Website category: book
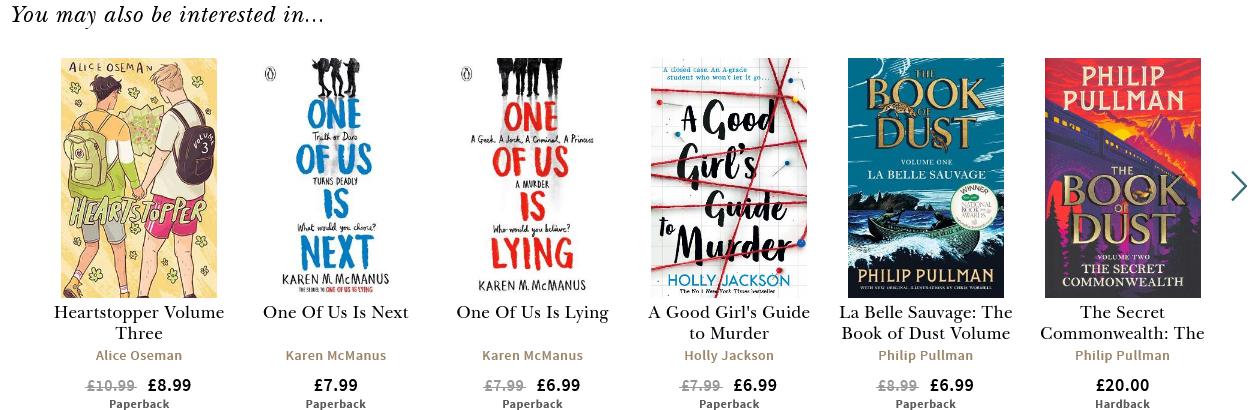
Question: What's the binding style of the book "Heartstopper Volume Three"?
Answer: Paperback

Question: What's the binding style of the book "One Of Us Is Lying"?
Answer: Paperback

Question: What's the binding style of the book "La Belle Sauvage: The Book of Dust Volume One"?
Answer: Paperback

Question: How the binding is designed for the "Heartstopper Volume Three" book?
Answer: Paperback

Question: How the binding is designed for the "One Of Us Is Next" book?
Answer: Paperback

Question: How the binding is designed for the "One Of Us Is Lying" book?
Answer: Paperback

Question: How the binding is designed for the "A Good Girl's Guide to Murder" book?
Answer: Paperback

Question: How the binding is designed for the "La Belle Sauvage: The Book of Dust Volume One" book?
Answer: Paperback

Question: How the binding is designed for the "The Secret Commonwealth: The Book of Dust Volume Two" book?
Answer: Hardback

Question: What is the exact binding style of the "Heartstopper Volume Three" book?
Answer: Paperback

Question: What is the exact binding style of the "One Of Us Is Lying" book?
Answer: Paperback

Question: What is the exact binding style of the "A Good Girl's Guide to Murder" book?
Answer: Paperback

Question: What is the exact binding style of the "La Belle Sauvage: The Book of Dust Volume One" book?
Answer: Paperback

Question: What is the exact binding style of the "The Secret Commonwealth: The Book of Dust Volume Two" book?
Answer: Hardback

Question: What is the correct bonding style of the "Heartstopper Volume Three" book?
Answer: Paperback

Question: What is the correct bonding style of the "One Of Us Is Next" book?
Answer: Paperback

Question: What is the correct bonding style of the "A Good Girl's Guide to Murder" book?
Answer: Paperback

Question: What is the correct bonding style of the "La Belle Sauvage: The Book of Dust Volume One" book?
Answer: Paperback

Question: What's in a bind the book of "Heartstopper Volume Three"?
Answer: Paperback

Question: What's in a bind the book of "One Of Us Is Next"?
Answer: Paperback

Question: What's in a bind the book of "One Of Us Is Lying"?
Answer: Paperback

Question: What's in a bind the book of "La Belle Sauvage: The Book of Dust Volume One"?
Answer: Paperback

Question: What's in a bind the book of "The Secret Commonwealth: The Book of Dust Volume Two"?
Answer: Hardback

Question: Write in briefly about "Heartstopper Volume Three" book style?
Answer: Paperback

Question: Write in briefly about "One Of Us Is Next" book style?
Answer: Paperback

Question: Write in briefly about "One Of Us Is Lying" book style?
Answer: Paperback

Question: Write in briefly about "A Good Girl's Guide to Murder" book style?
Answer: Paperback

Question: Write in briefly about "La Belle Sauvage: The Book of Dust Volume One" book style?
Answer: Paperback

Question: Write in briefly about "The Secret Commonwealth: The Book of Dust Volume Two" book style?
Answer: Hardback

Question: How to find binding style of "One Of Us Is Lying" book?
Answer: Paperback

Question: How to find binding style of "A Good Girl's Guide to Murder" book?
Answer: Paperback

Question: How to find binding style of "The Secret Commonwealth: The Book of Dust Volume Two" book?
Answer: Hardback